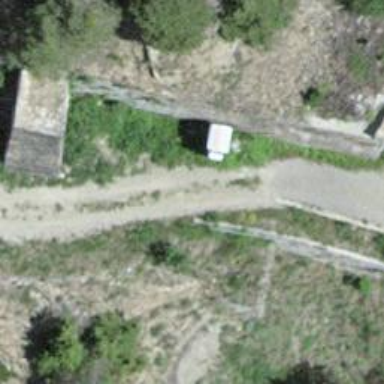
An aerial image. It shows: Abandoned railway.